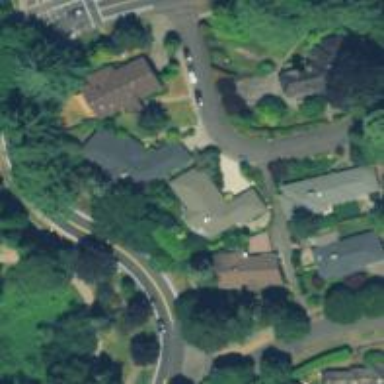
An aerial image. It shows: Residential road with asphalt surface and sidewalk on the left side.